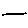
Label: line